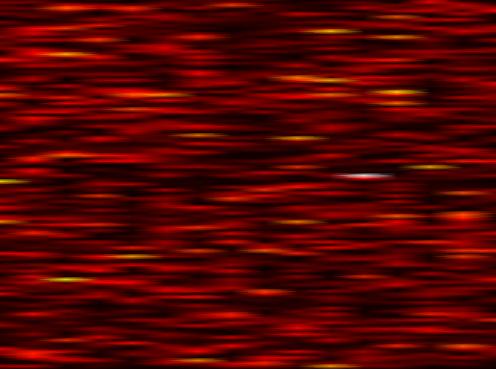
Label: UFMC